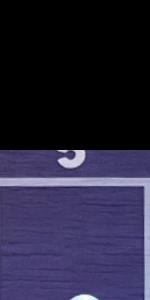
Label: Empty